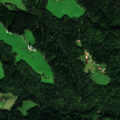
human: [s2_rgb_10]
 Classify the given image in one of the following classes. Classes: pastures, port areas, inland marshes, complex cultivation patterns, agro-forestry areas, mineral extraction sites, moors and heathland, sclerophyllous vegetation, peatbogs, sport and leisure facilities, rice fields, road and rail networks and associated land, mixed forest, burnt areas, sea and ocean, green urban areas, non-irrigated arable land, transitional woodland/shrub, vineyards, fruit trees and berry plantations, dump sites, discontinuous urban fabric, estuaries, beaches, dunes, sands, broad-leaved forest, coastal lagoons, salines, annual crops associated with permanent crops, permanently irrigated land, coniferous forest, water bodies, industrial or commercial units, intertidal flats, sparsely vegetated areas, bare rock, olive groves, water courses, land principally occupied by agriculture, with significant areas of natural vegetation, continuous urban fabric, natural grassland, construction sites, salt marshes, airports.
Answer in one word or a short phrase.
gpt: discontinuous urban fabric, pastures, land principally occupied by agriculture, with significant areas of natural vegetation, mixed forest